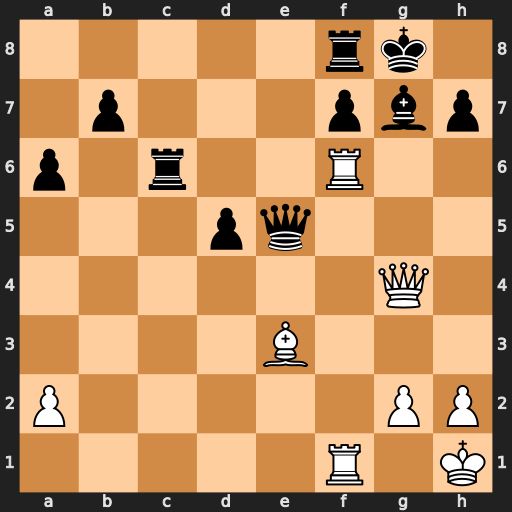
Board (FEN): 5rk1/1p3pbp/p1r2R2/3pq3/6Q1/4B3/P5PP/5R1K
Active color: w
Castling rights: -
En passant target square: -
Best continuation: Bh6 Qxf6 Rxf6 Rc1+ Bxc1